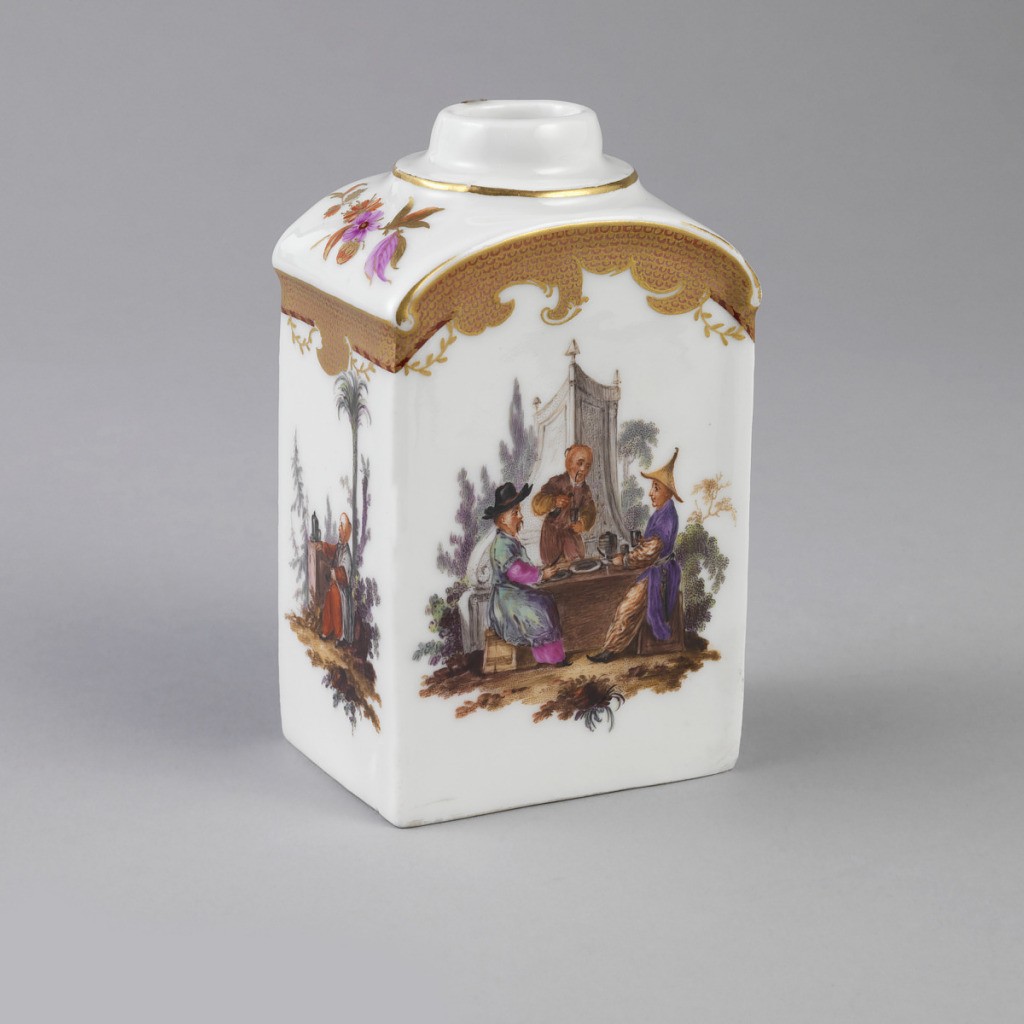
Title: Tea Caddy with Chinoiserie Vignettes
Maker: Royal Porcelain Manufactory, Berlin, German, established 1763
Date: ca. 1770
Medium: hard paste porcelain, vitreous enamel, gold
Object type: tea caddy
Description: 1938-57-653: Rectangular with rounded shoulders and cylindrical...;     T1938-57-650/656: Hard paste porcelain tea and coffee service consis...